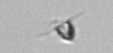
Label: Pyramimonas